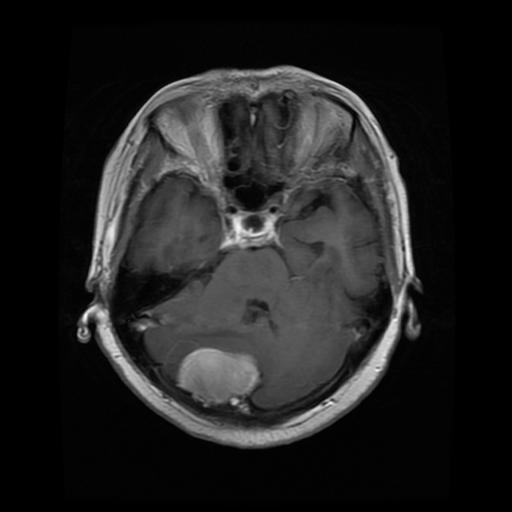
Label: meningioma